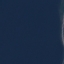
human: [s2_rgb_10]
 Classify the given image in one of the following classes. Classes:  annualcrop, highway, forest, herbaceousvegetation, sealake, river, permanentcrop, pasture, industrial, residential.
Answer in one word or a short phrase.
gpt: SeaLake